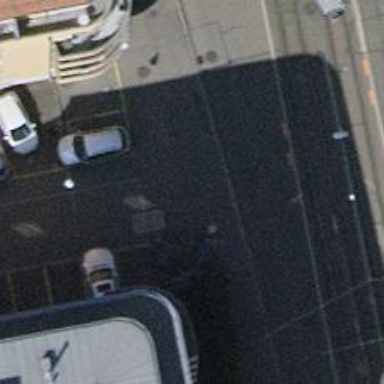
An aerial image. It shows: Unmarked crossing with traffic calming table.